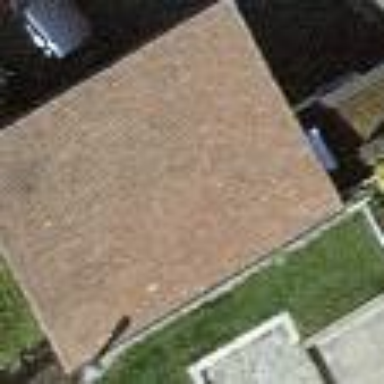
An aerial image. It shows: Garage building.